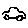
Label: car